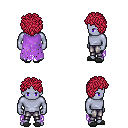
a pixel art fantasy rpg character, male body template, dark elf, purple skin, maroon tattered cape, metal pants, ruby red curly afro hairstyle, gray slippers, four views (front, back, left, right), 2x2 character sprite sheet, small pixel art, hard edges, no anti-aliasing